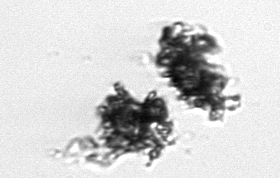
Label: Thalassiosira_TAG_external_detritus